Interaction volume radius: 10 \u00c5
Interaction volume height: 20 \u00c5
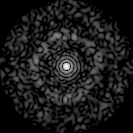
Disorder parameter: 0.8266